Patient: sex M, age 55
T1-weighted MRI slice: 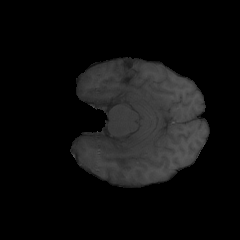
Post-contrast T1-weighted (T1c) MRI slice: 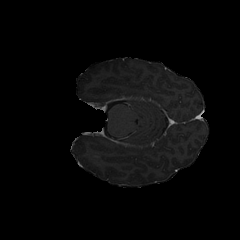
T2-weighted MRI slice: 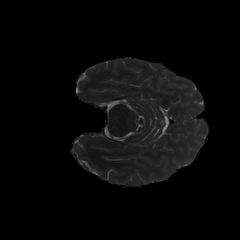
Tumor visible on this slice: no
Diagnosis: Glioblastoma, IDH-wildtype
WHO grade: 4